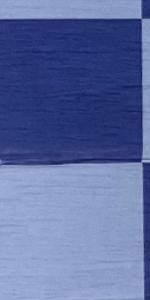
Label: Empty